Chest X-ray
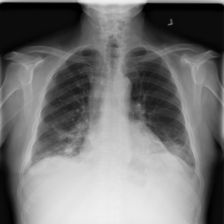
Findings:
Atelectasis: negative
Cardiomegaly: negative
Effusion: negative
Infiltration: negative
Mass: negative
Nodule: negative
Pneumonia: negative
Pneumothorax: negative
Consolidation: negative
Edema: negative
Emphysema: negative
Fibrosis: negative
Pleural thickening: negative
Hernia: negative